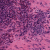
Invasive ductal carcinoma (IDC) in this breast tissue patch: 0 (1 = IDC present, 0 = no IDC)